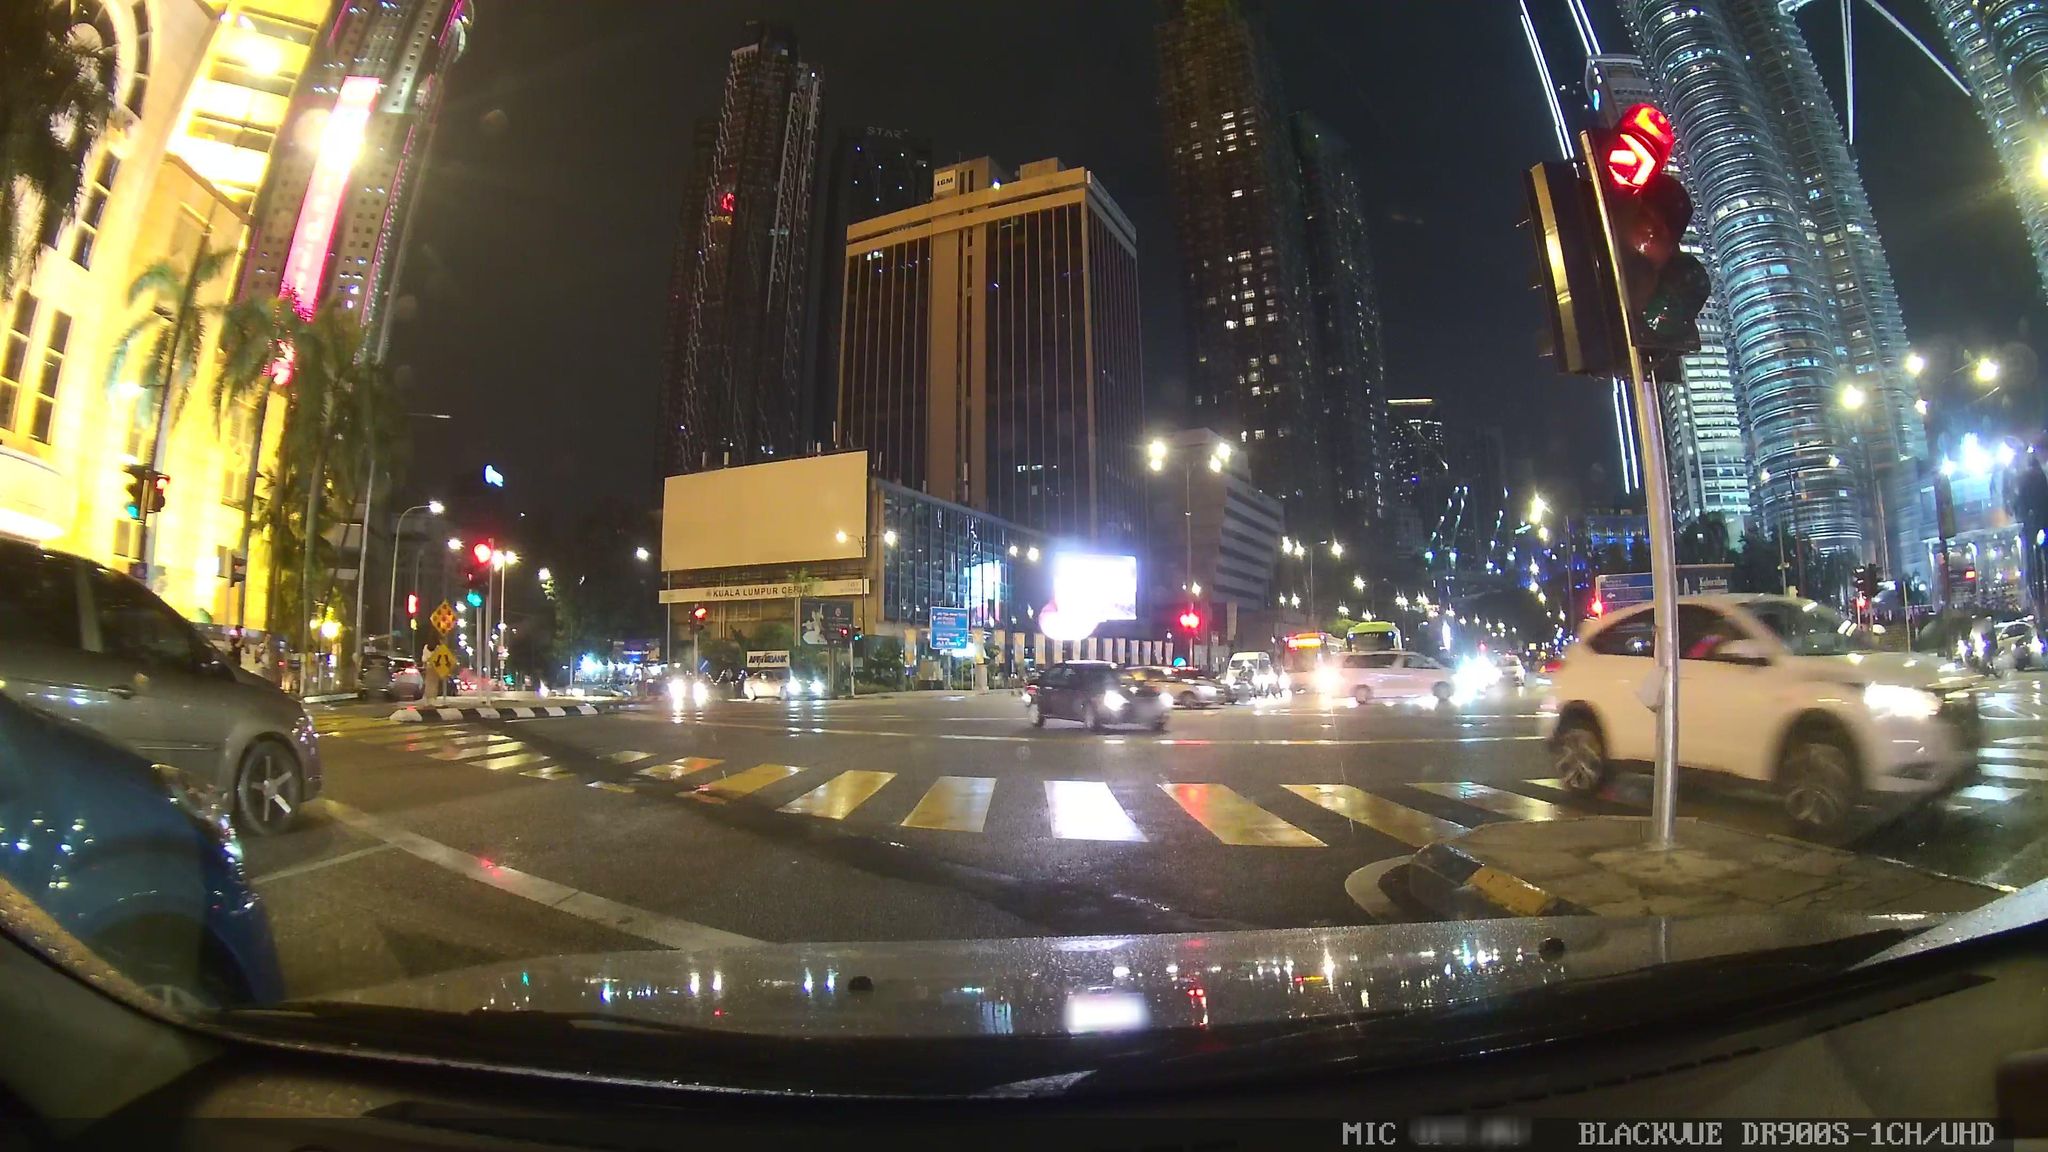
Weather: clear
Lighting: night
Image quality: slightly poor
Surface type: driving surface
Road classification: motorway_link, service
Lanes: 4, 2, 1
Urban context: urban centre
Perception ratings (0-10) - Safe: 2, Lively: 9.04, Beautiful: 2.19, Boring: 1.93, Depressing: 5.38, Wealthy: 6.99